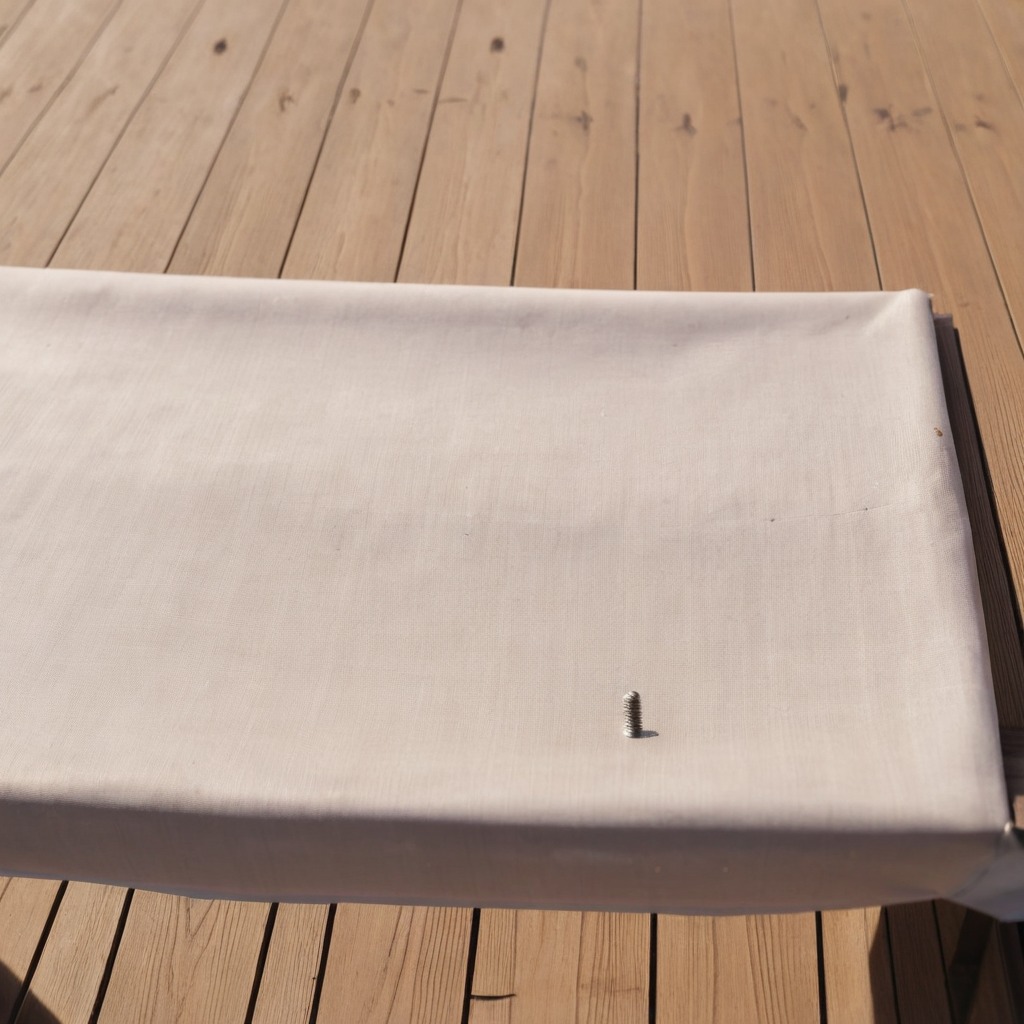
A metal screw is lying on the wooden table in the outdoor workshop.